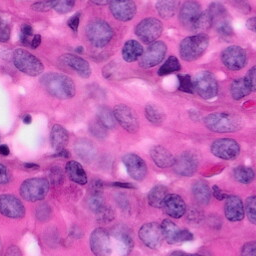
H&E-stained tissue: Pancreatic